Question: Suppose i have an image like this (the numbers are for explaining, so focus on the white):

I'm working on a method to create a hiearchy of the contours instead of a flat list. In the case of the image above:
'''
-n1 holds 1 contour: n2
-n2 hold 3 contours: n3, n4, n5
-n5 holds 1 contour: n6
-n6 holds 1 contour: n7
'''
Make sure you understand the above before continue reading.
I have the method addContainingBlob, this method is in the blob class. I already checked in another method if the blobToAdd is within the bounds of the blob where i add it. I get a 'StackOverflowError' at this line: 'b.addContainingBlob(blobToAdd); // <<<<<<'.
I'm breaking my head around this for the last hour. Can someone see why it goes wrong?
'''
protected void addContainingBlob(Blob blobToAdd) {
if (containingBlobs.size() == 0) {
containingBlobs.add(blobToAdd);
return;
}
Rectangle r1 = new Rectangle();
r1.setBounds(blobToAdd.minX(), blobToAdd.minY(), blobToAdd.width(), blobToAdd.height());
Rectangle r2 = new Rectangle();
// first check if we already have a containing blob that
// can hold the one we like to add
for (Blob b : containingBlobs) {
r2.setBounds(b.minX(), b.minY(), b.width(), b.height());
if (r2.contains(r1)) {
b.addContainingBlob(blobToAdd); // <<<<<<
return;
}
}
// it can also be that one OR MORE of the containing blobs can fit in the blob we like to add
for (int i = containingBlobs.size()-1; i >= 0; i--) {
Blob b = containingBlobs.get(i);
r2.setBounds(b.minX(), b.minY(), b.width(), b.height());
if (r1.contains(r2)) {
containingBlobs.remove(i);
blobToAdd.addContainingBlob(b);
}
}
containingBlobs.add(blobToAdd);
}
'''
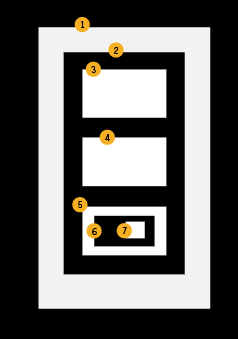
Answer: If the code allows a blob to contains itself, the call to 'blobToAdd.addContainingBlob(b)' will lead to infinite recursion because of
'''
if (r2.contains(r1)) {
b.addContainingBlob(blobToAdd); // <<<<<<
return;
}
'''